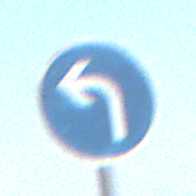
Verkehrszeichen: VorgeschriebeneFahrtrichtungLinks
Umgebung: Outdoor, Urban
Tageszeit: SunriseSunset
Wetter: Clear
Licht: Natural
Jahreszeit: NotSpecified
Kontrast: MediumContrast